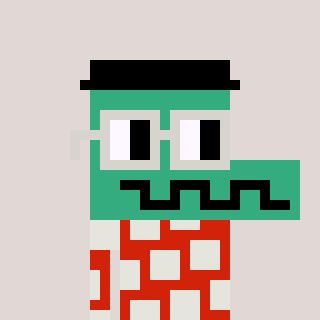
a pixel art character with square light gray glasses, a crocodile-shaped head and a red-colored body on a warm background